Aerial crown-view tile of a tropical tree (Barro Colorado Island, Panama), acquired 20250124:
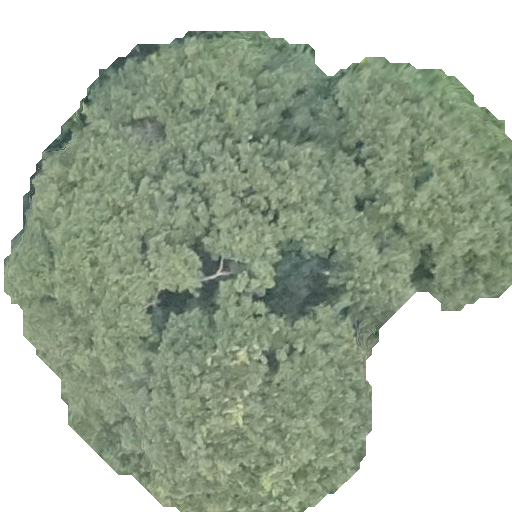
Species: Sloanea terniflora
GBIF accepted scientific name: Sloanea terniflora
Crown area: 263.986 m²